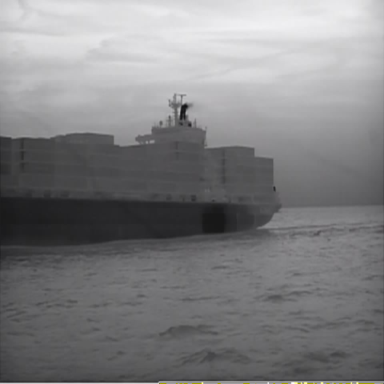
There is a fishing_boat in the infrared image.